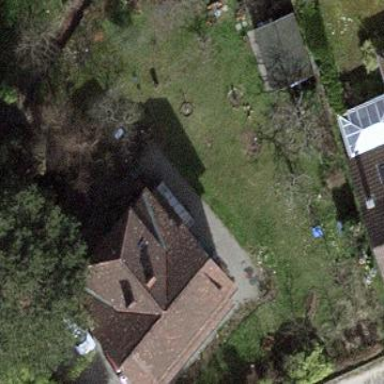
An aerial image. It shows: Garden enclosed by fence.